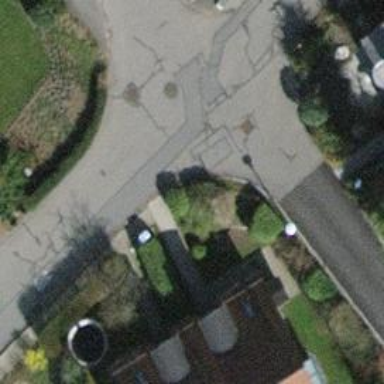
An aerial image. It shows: Kerb barrier.